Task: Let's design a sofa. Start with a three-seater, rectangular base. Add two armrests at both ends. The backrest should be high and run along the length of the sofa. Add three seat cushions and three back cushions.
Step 139:
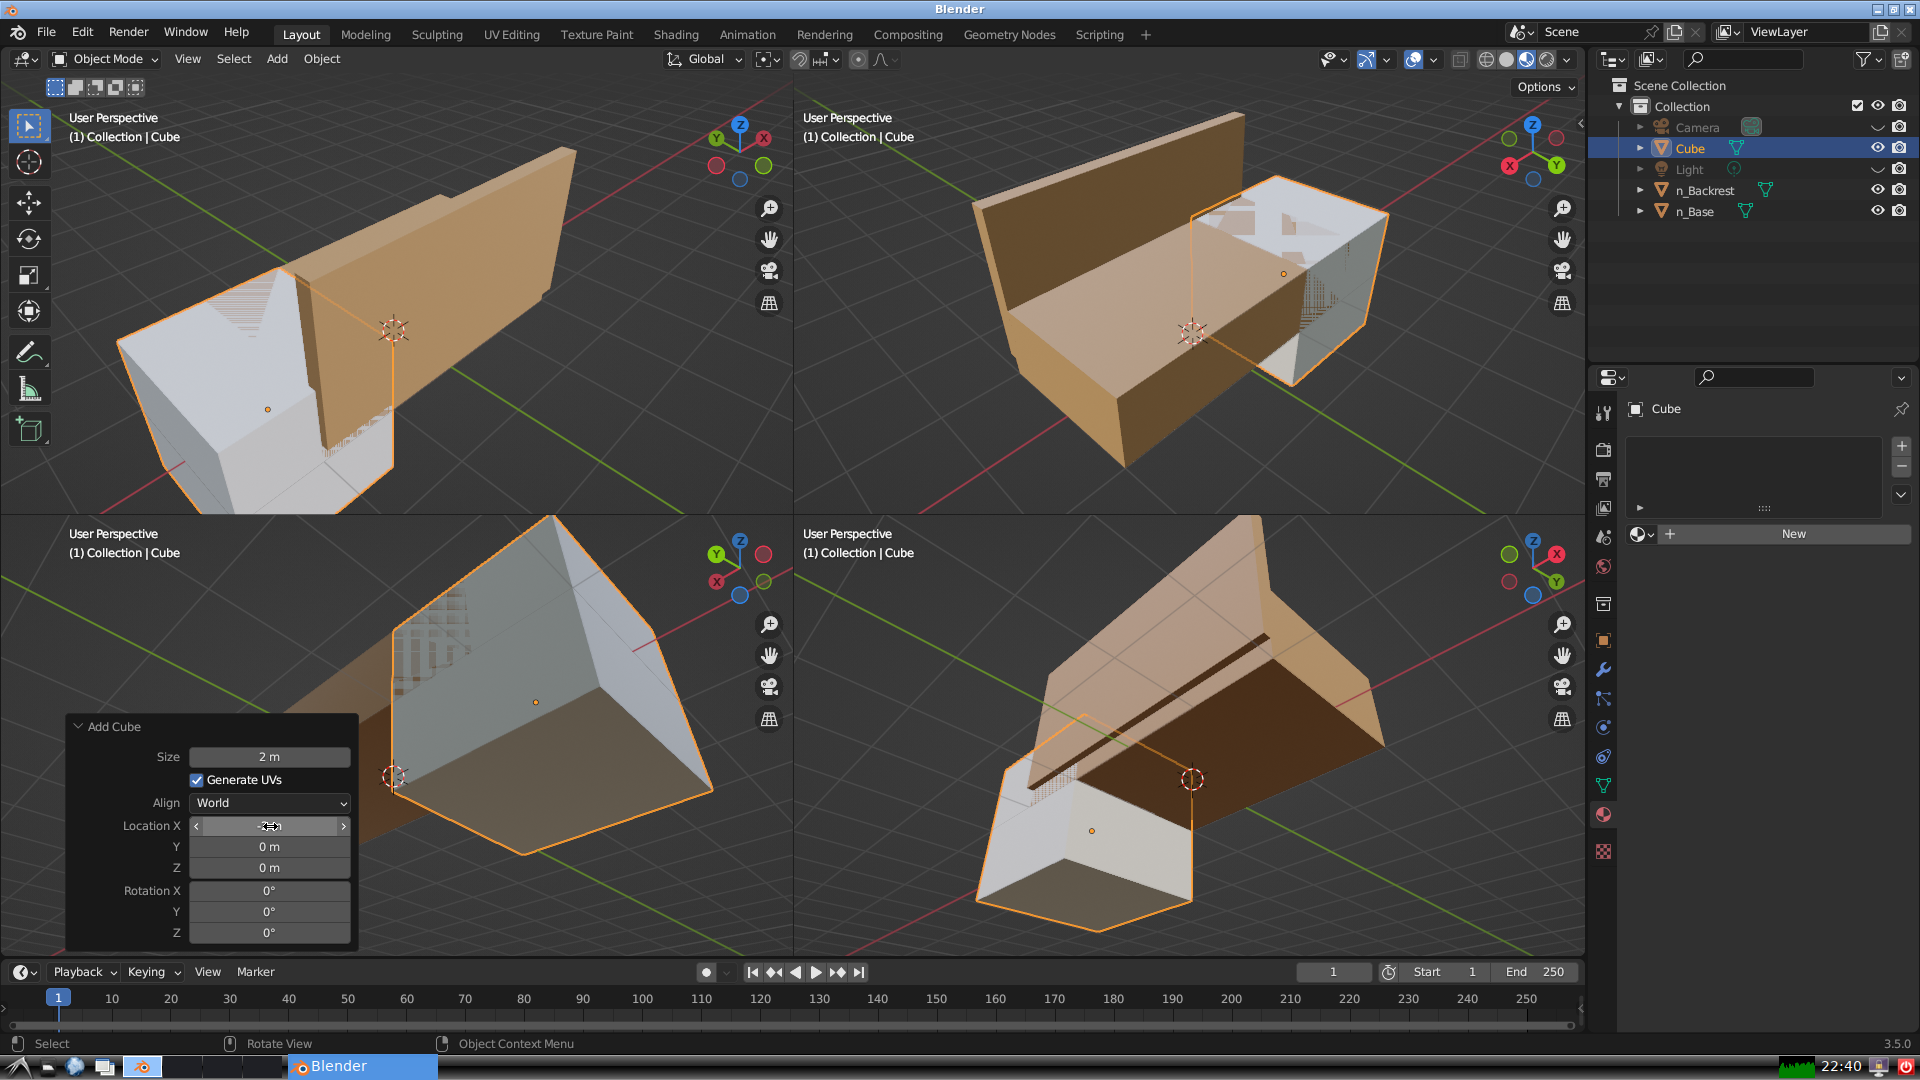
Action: {"mouse_move": [270, 847]}